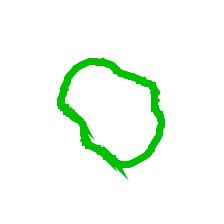
Shape: circle